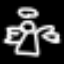
Label: angel